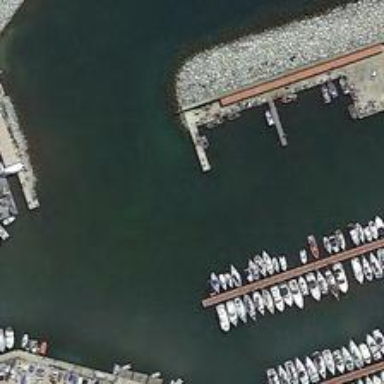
Many boats are orderly in a port near a wharf .